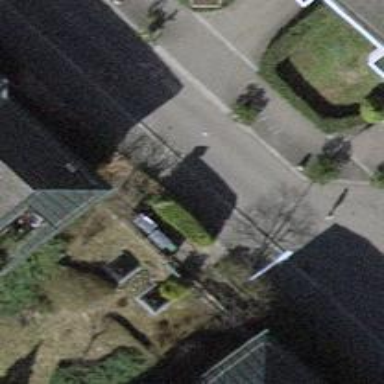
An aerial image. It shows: Sidewalk.